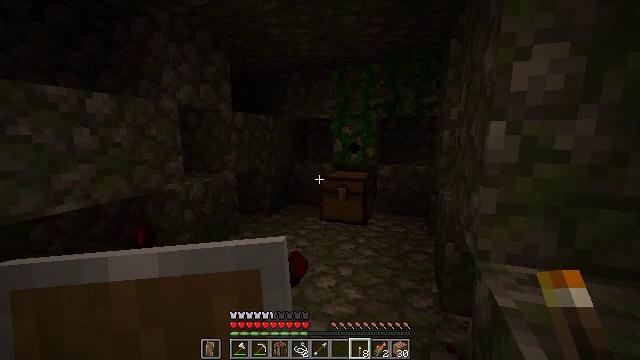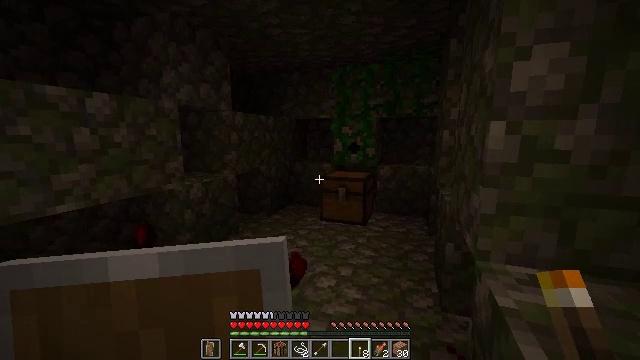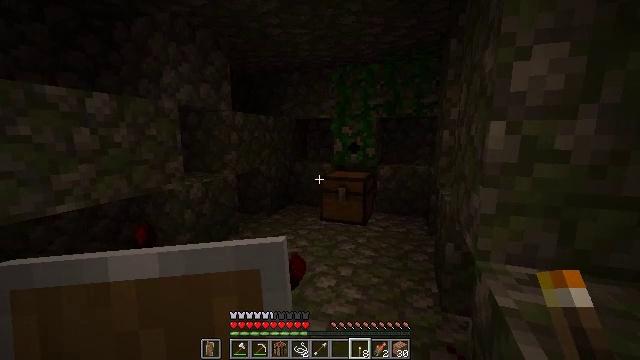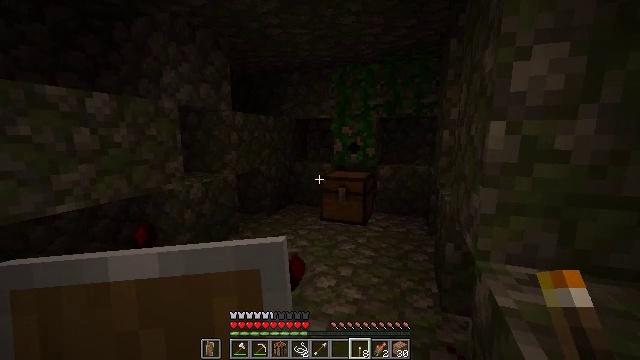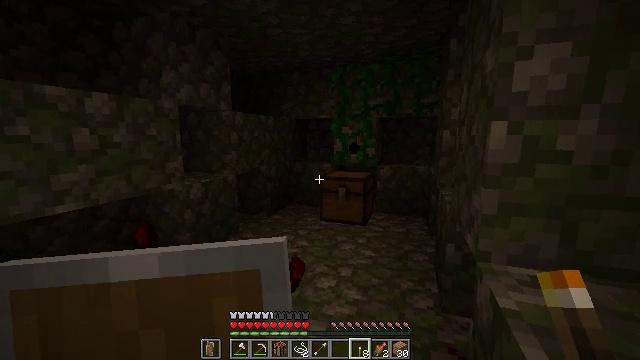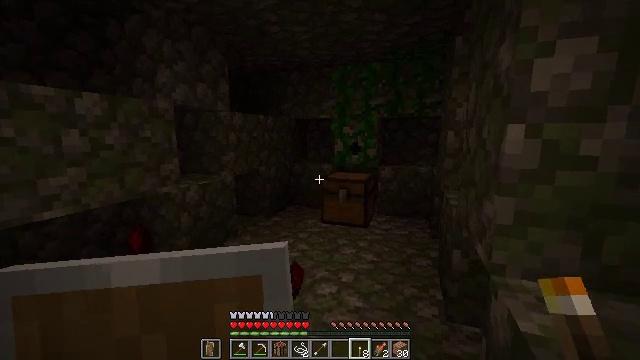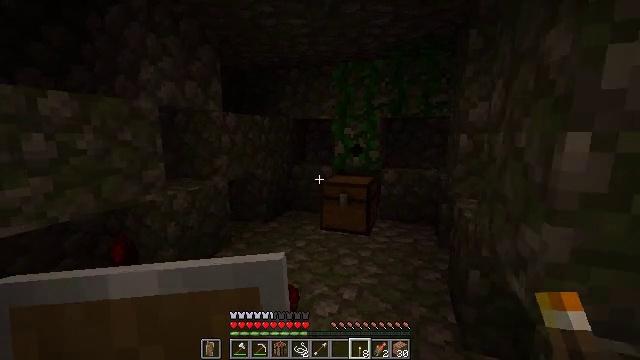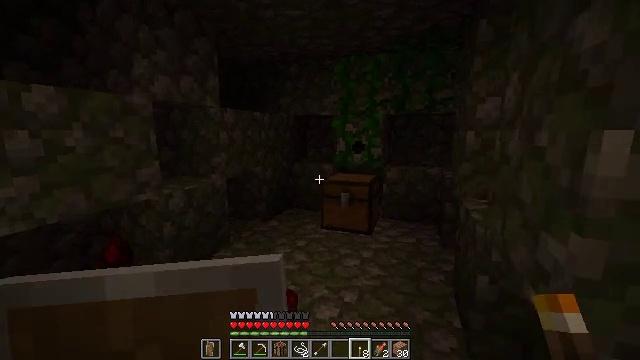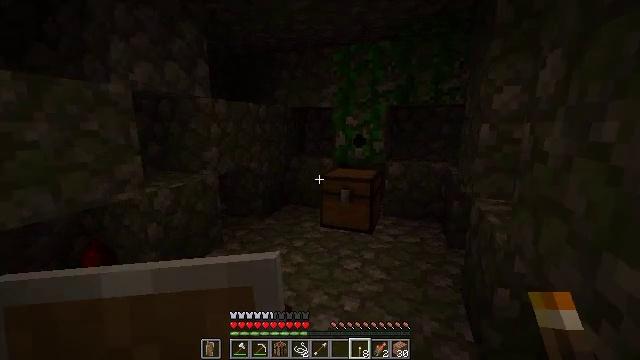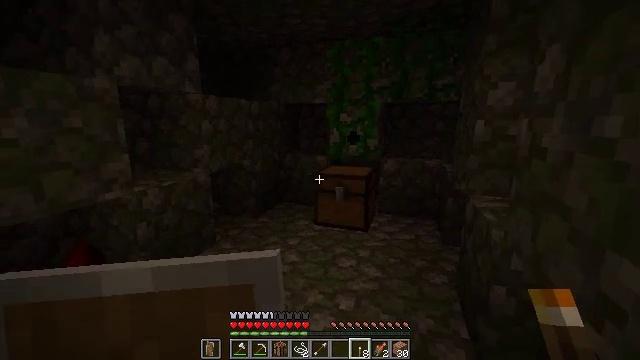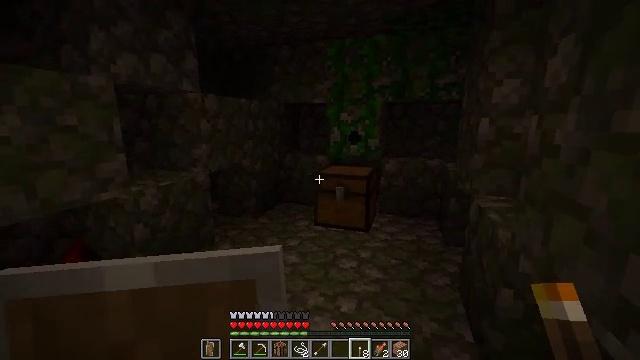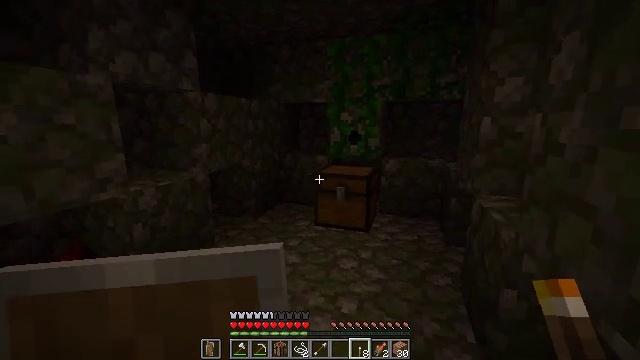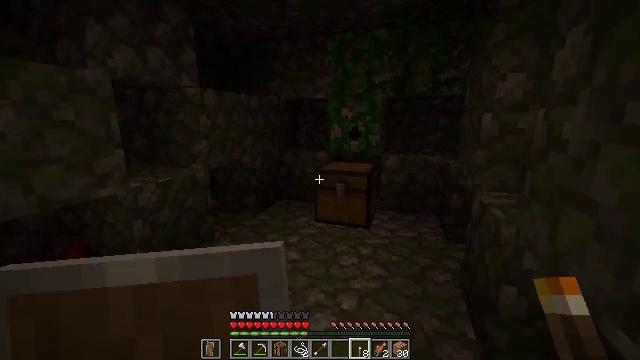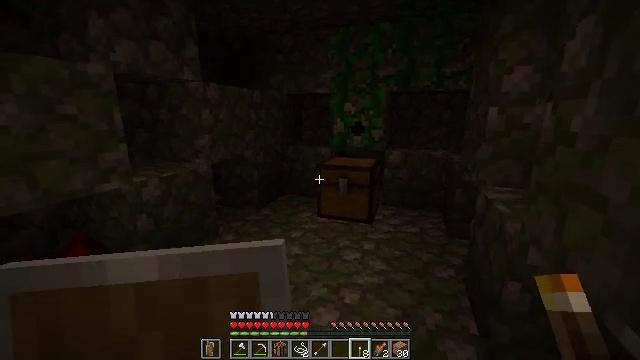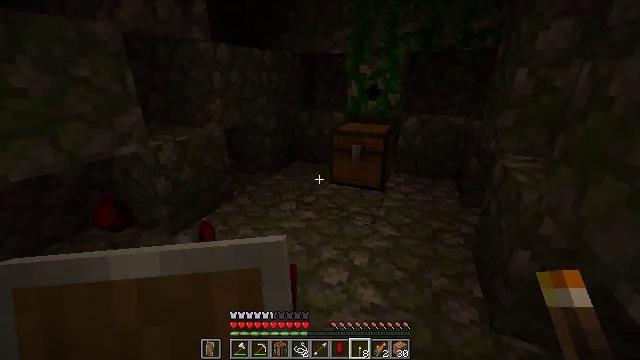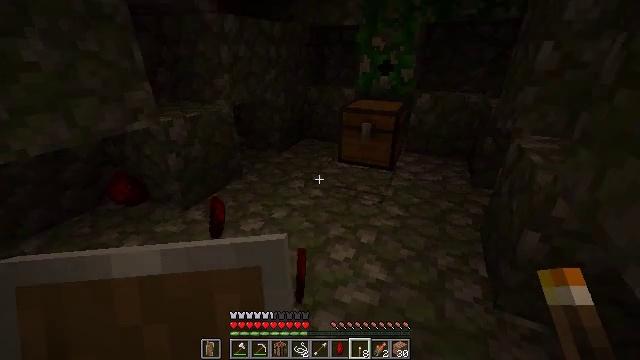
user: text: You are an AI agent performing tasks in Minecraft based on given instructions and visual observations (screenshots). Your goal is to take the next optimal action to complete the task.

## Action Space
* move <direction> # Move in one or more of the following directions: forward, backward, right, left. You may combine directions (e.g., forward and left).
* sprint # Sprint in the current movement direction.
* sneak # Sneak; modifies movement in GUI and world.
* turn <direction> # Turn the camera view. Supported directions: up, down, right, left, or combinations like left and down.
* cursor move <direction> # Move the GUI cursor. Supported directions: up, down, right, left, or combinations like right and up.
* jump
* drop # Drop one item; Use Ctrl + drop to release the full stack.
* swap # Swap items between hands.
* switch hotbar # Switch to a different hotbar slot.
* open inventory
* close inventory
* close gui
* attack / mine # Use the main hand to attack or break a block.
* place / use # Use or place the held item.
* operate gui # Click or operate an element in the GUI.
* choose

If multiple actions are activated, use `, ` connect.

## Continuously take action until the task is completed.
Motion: motion action
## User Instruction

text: Mine the tripwire.
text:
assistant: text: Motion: no_op
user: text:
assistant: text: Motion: no_op
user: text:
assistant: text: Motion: no_op
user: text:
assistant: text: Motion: move forward
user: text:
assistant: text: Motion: move forward
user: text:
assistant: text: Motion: move forward
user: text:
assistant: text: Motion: move forward
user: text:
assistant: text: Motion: turn down
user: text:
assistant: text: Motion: turn right
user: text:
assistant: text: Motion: no_op
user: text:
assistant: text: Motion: no_op
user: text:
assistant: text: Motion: no_op
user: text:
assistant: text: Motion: turn down
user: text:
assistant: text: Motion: turn left and down
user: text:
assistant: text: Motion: turn left and down
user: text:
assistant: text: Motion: turn left and down
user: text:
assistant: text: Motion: no_op
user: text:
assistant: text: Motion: turn down
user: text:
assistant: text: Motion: no_op
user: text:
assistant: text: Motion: no_op
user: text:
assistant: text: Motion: turn left
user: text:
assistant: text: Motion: turn left
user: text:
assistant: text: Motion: turn left and up
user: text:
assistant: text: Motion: turn left
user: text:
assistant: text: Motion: no_op
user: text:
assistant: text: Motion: turn left
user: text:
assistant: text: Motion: no_op
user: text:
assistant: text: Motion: no_op
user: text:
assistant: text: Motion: turn left and up
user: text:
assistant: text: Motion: turn up